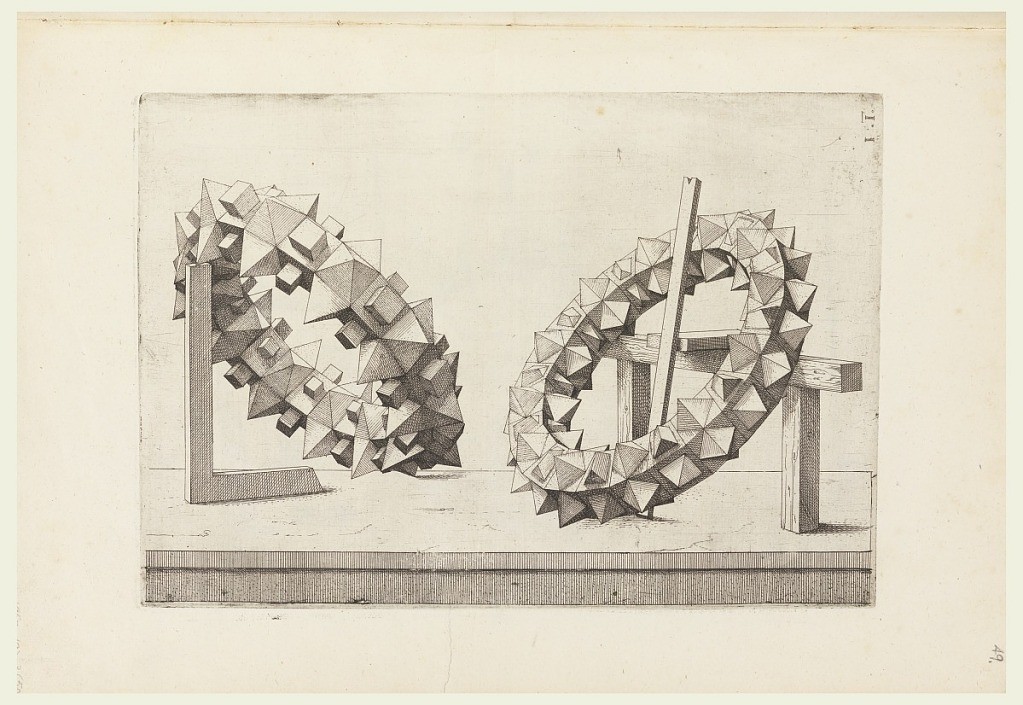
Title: Two Rings, plate I. i. in Perspectiva. Corporum Regularium
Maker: Wenzel Jamnitzer, German, 1508–1585
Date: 1568
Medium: Engraving on white laid paper
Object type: Print
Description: Two decorative rings.